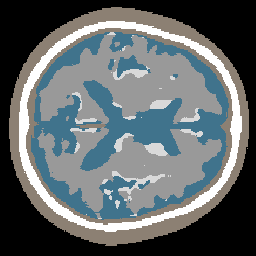
Label: no_lesion